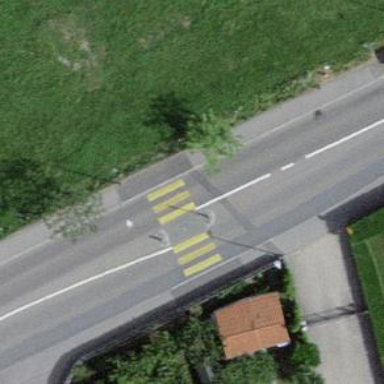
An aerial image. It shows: Marked crossing with pedestrian island.